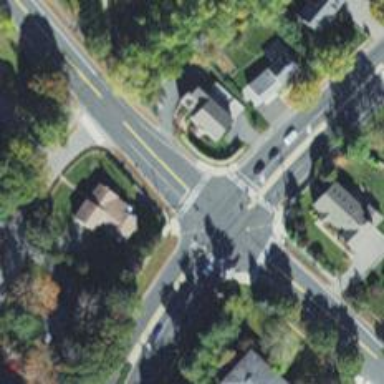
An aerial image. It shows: Marked road crossing.